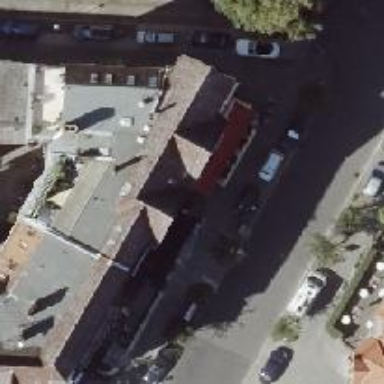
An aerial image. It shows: Restaurant.